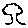
Label: tree